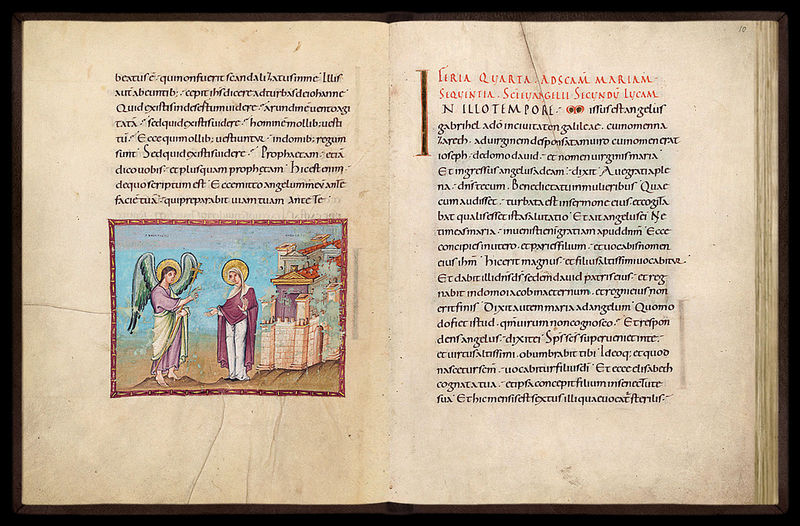
Titel: Egbert- Codex (Codex Egberti)
Institution: Trier, Stadtbibliothek/Stadtarchiv
Schlagwörter: himmel, stadt, frau, haus, bibel, gold, engel, schrift, stab, mauer, buch, kreuz, seite, illustration, text, heiligenschein, seiten, zeilen, maria, erzengel, handschrift, verkündigung, latein, gabriel, buchmalerei, verkündung, der engel, bibelschrift, die botschaftz